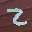
Label: 2